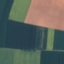
Land use / land cover class: AnnualCrop